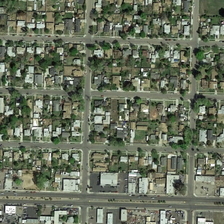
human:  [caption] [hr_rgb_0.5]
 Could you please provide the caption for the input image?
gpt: many crowded buildings and green trees are in a dense residential area .

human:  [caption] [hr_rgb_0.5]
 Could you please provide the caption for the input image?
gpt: many crowded buildings and green trees are in a dense residential area .

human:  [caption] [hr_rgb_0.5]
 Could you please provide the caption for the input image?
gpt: many crowded buildings and green trees are in a dense residential area .

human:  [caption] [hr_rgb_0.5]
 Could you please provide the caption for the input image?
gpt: many crowded buildings and green trees are in a dense residential area .

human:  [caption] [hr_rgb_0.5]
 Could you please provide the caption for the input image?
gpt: many crowded buildings and green trees are in a dense residential area .